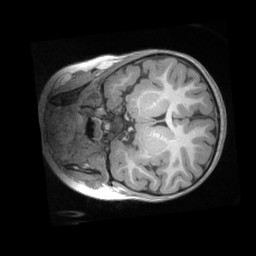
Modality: T1w
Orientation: coronal
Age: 4
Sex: female
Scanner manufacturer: siemens
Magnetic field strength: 3 T
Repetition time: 2.53 s
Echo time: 0.00164 s